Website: macys
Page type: payment
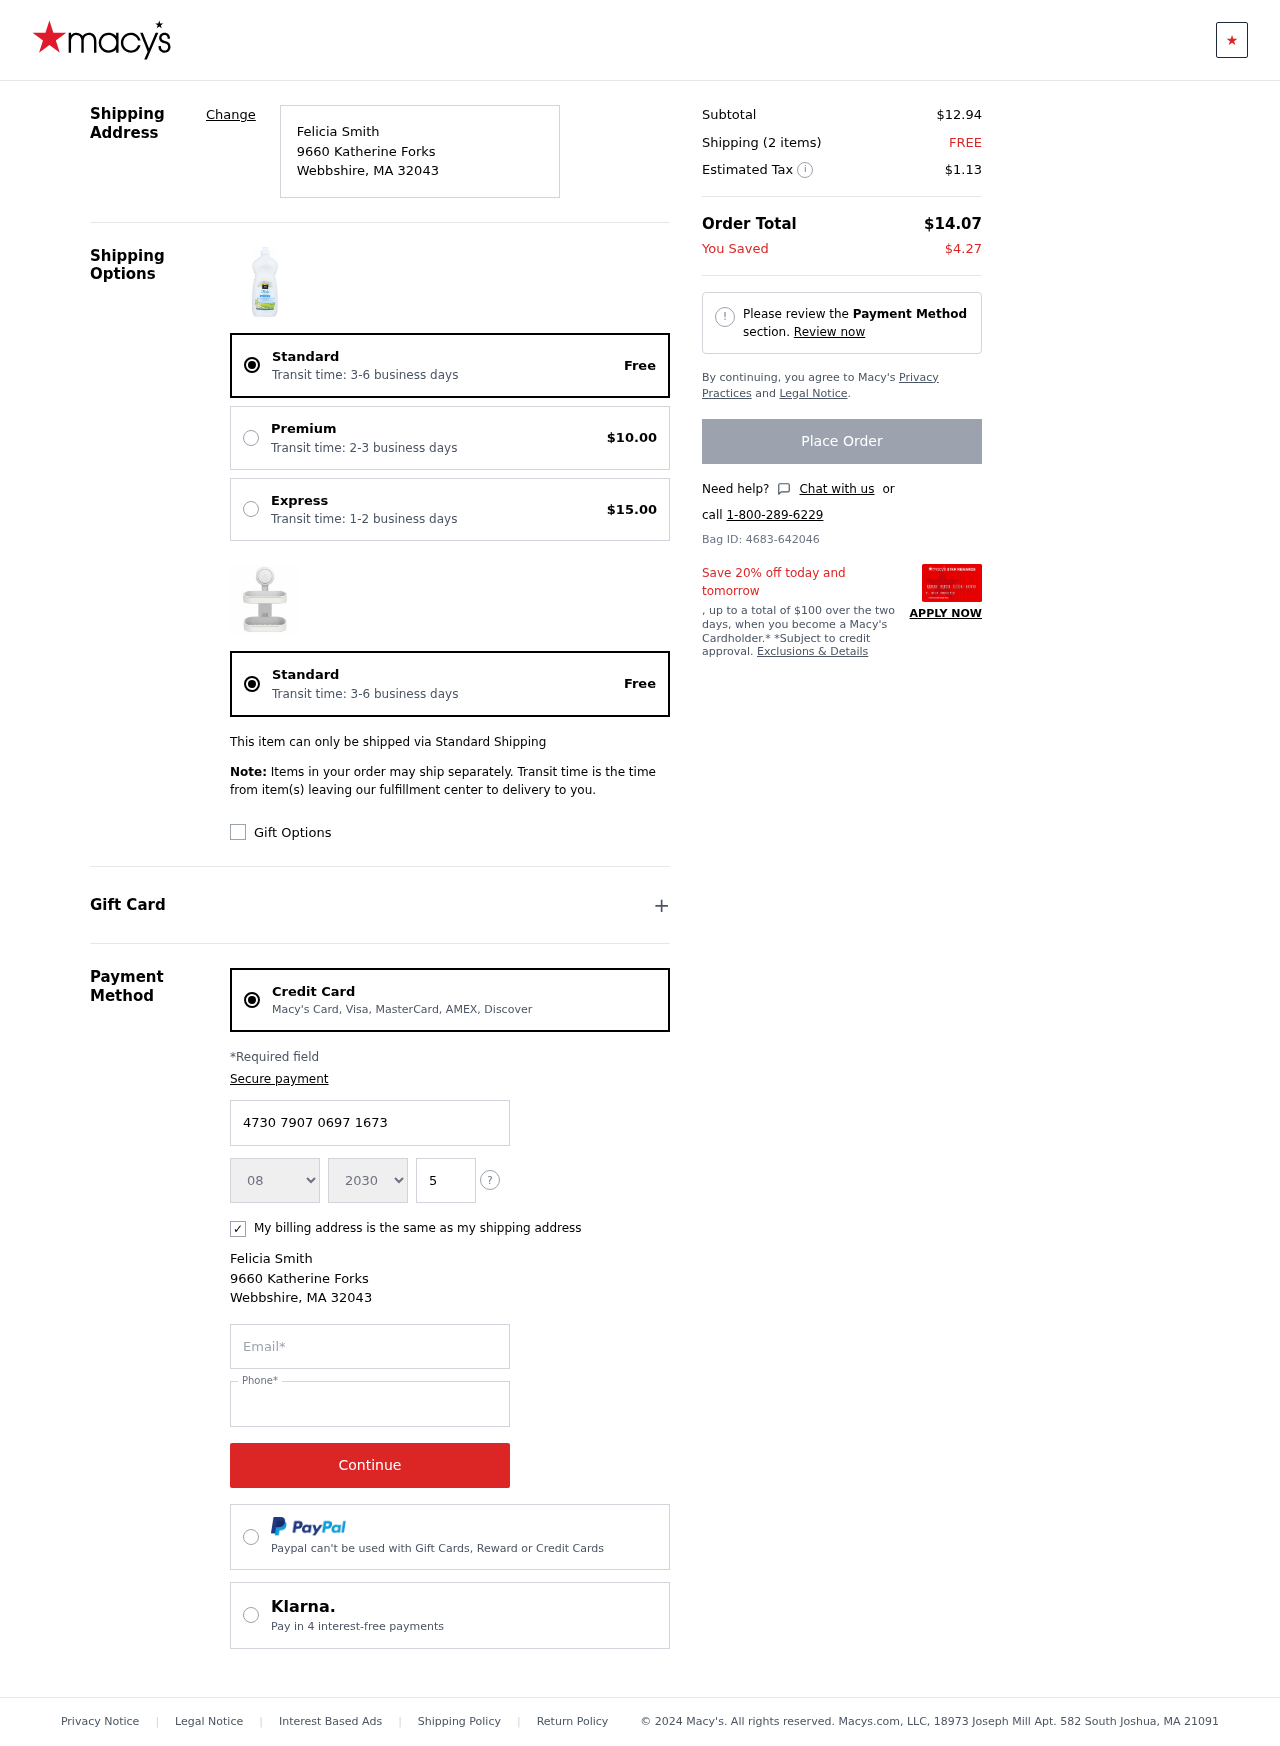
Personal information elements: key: PII_CARD_CVV
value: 554
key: PII_CARD_EXPIRY_MONTH
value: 08
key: PII_CARD_EXPIRY_YEAR
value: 30
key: PII_CARD_NUMBER
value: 4730 7907 0697 1673
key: PII_CITY
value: Webbshire
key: PII_EMAIL
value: feliciasmith@yahoo.com
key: PII_FULLNAME
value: Felicia Smith
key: PII_PHONE
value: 2136137765
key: PII_POSTCODE
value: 32043
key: PII_STATE_ABBR
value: MA
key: PII_STREET
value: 9660 Katherine Forks
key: PII_FULLNAME2
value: Felicia Smith
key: PII_STREET2
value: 9660 Katherine Forks
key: PII_CITY2
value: Webbshire
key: PII_STATE_ABBR2
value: MA
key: PII_POSTCODE2
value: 32043
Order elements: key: ORDER_DELIVERY_DATE
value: Transit time: 3-6 business days
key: ORDER_SHIPPING_STANDARD
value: Free
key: ORDER_SHIPPING_PREMIUM
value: $10.00
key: ORDER_SHIPPING_EXPRESS
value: $15.00
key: ORDER_DELIVERY_DATE2
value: Transit time: 3-6 business days
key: ORDER_SHIPPING_STANDARD2
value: Free
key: ORDER_SUBTOTAL
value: $12.94
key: ORDER_NUM_ITEMS
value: Shipping (2 items)
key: ORDER_SHIPPING_COST
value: FREE
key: ORDER_TAX
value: $1.13
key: ORDER_TOTAL
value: $14.07
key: ORDER_SAVINGS
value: $4.27
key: ORDER_ID
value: Bag ID: 4683-642046